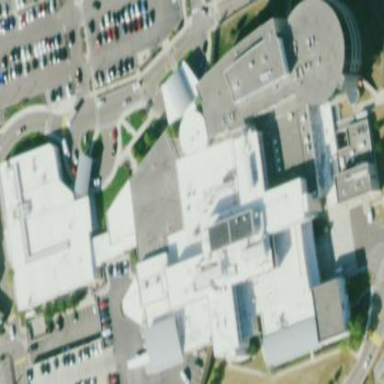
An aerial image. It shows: Hospital building.